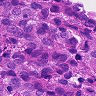
Metastatic tissue present: yes